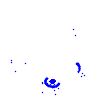
Particle: electron